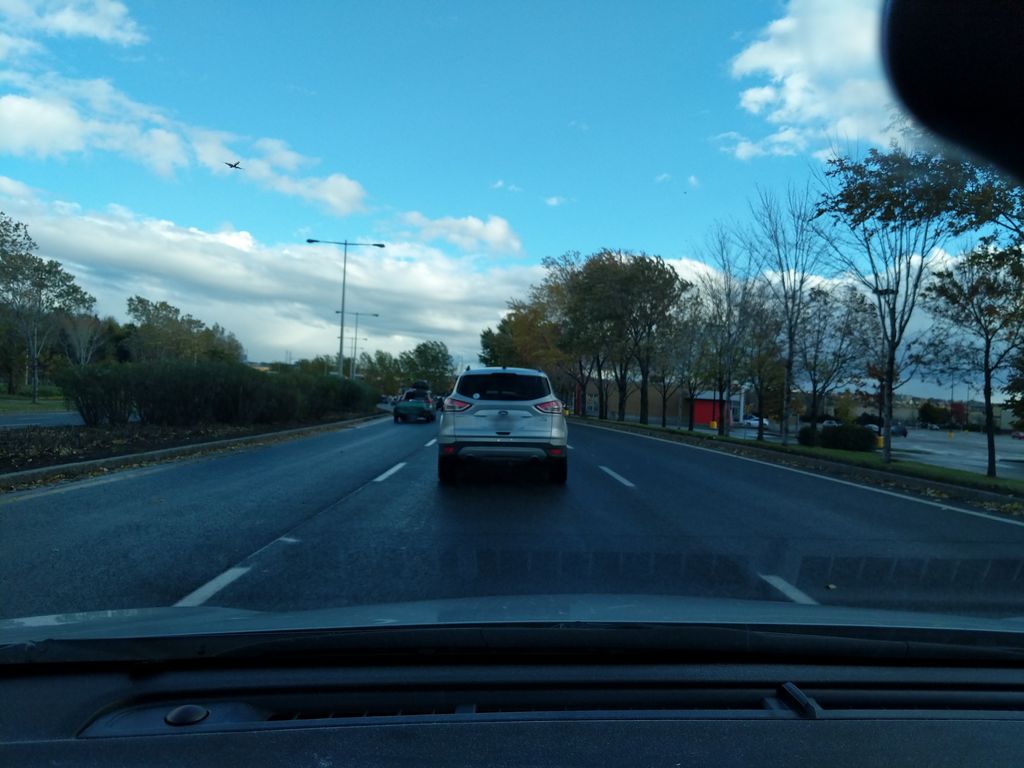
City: quebec_city